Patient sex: F
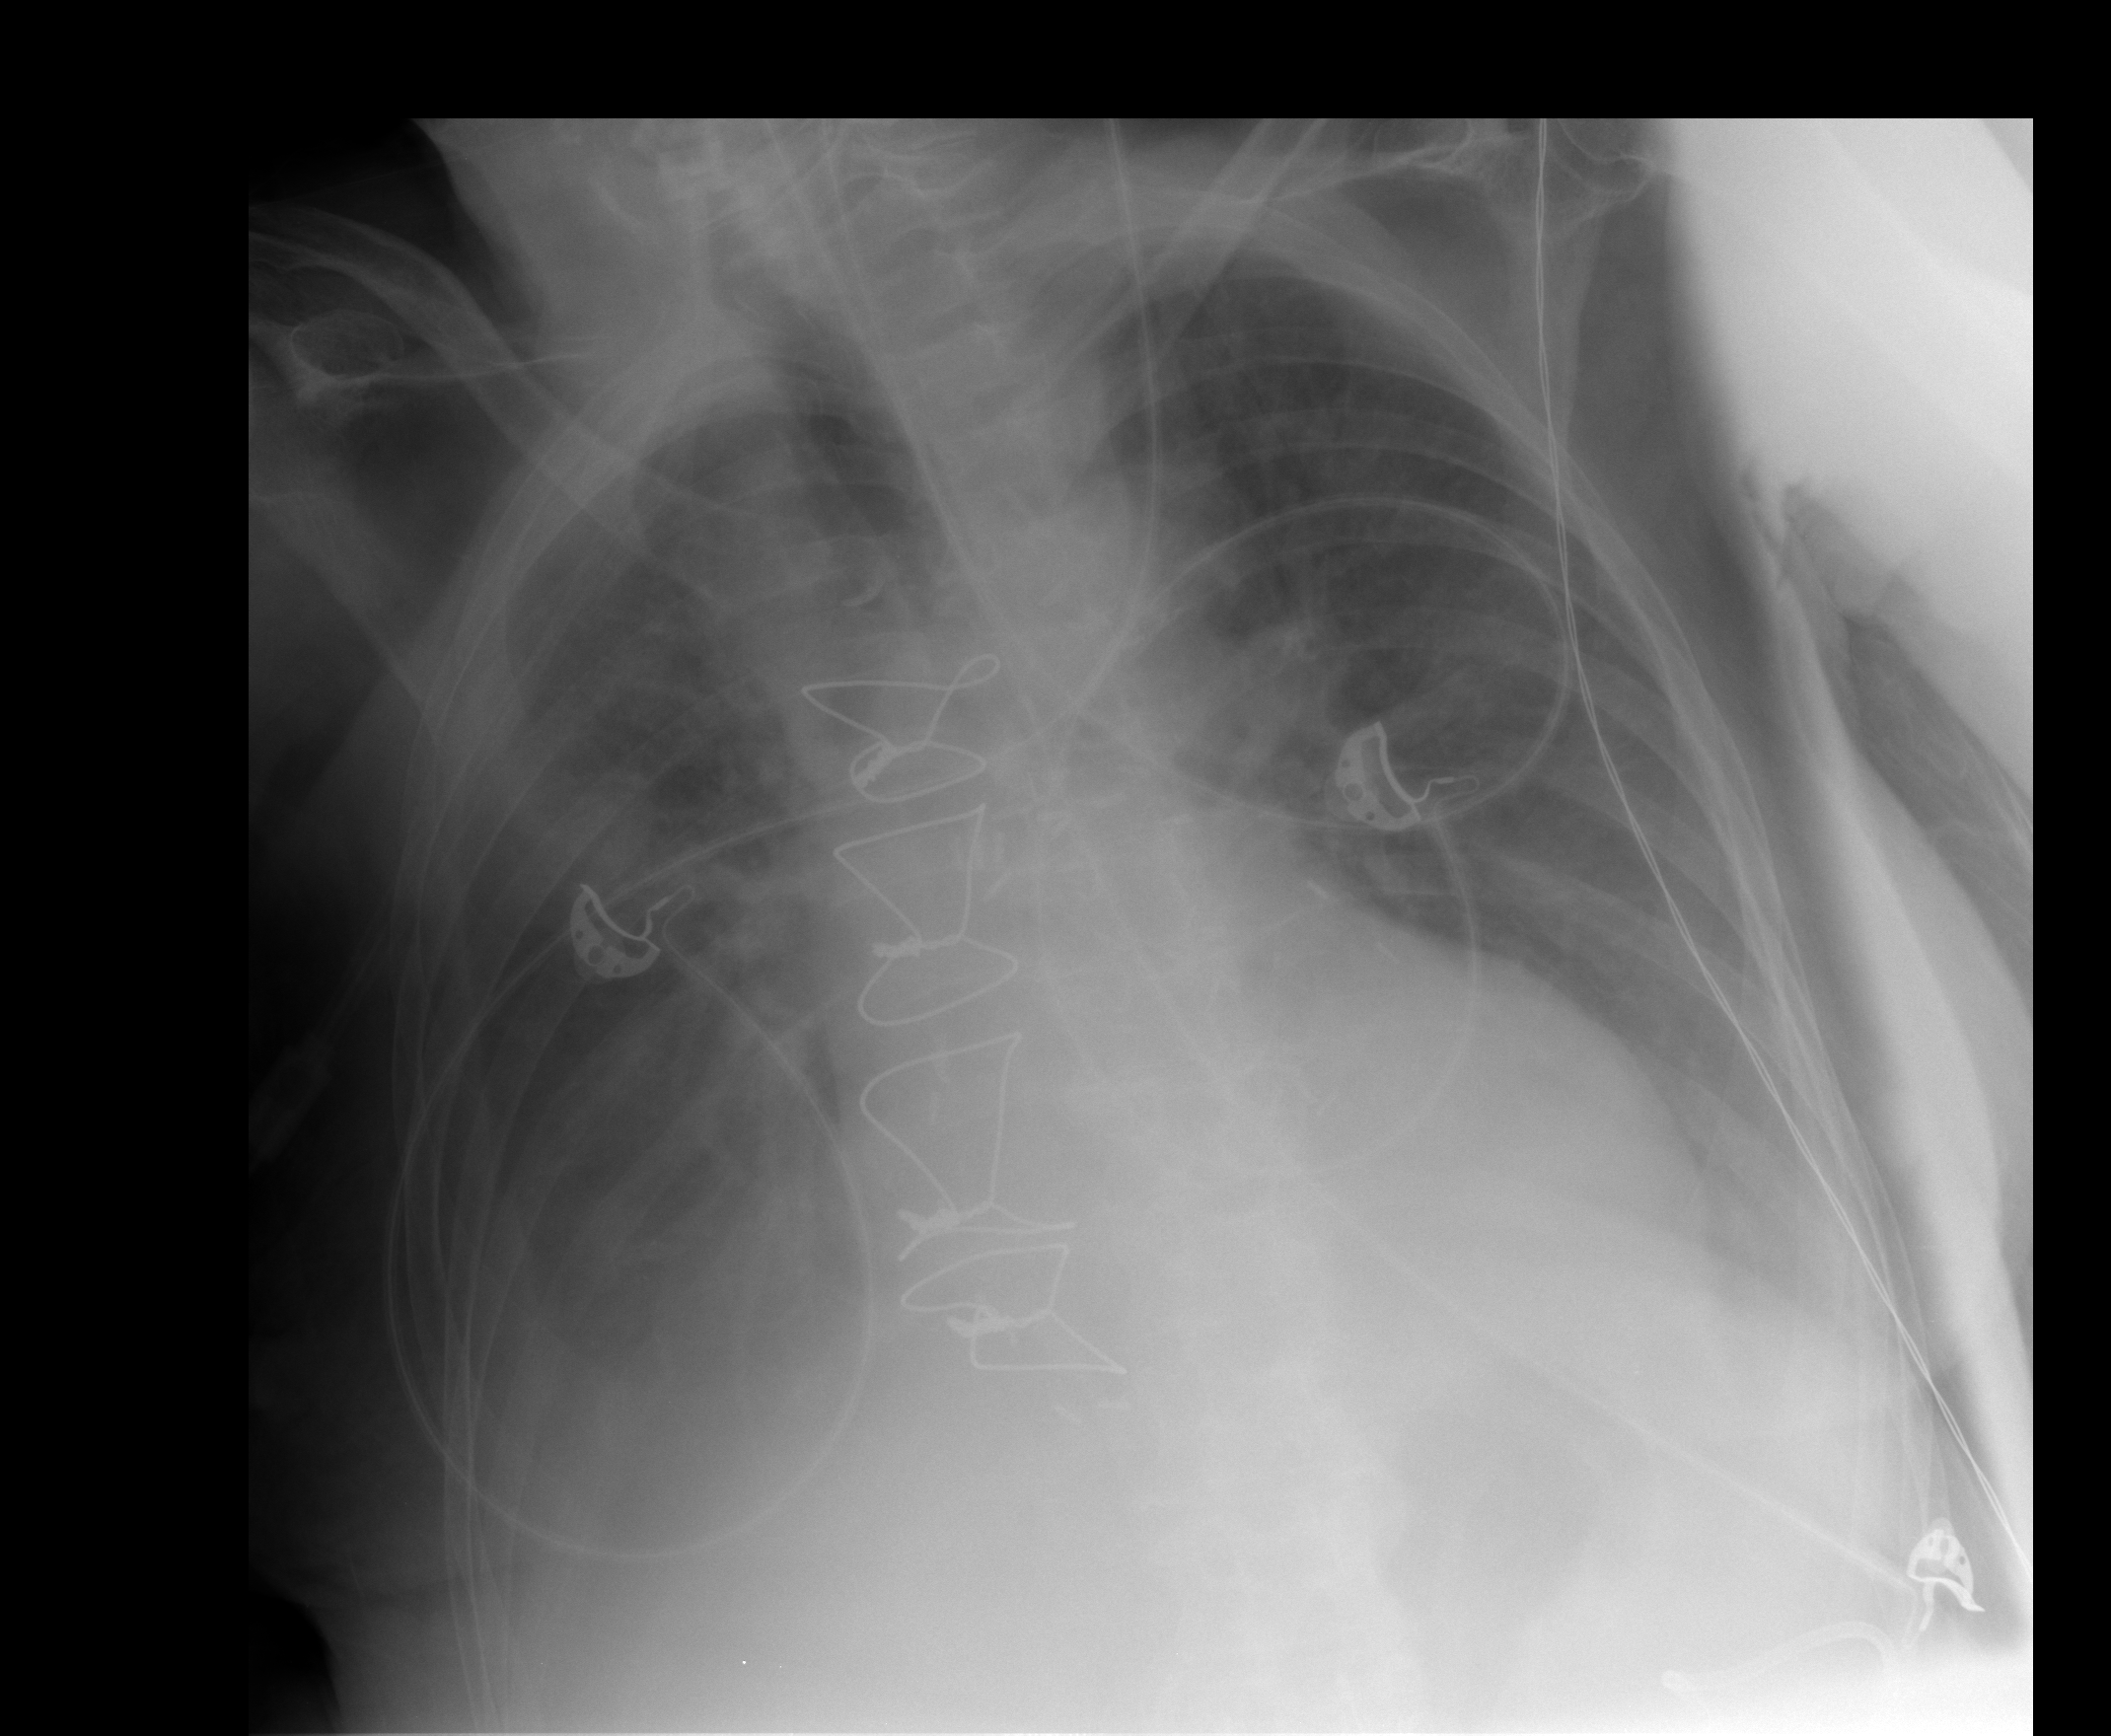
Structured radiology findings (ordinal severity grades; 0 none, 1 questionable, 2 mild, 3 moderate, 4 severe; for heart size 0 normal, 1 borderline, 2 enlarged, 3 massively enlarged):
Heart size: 2
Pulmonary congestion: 3
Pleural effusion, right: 3
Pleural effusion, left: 2
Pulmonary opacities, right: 2
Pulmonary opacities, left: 0
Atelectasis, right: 3
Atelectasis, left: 2